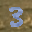
Label: 3